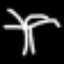
Label: palm tree